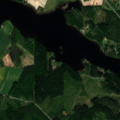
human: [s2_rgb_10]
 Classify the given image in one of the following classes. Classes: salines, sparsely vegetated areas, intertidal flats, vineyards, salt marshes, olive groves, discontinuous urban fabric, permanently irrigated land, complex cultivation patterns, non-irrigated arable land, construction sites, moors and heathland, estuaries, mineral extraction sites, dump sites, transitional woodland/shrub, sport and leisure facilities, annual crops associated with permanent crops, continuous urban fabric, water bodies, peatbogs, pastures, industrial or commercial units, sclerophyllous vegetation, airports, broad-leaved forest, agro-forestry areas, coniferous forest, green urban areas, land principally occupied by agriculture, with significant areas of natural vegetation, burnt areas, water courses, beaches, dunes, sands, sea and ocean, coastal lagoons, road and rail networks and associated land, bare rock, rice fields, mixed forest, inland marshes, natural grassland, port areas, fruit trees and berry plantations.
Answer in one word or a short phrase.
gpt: non-irrigated arable land, land principally occupied by agriculture, with significant areas of natural vegetation, mixed forest, transitional woodland/shrub, water bodies